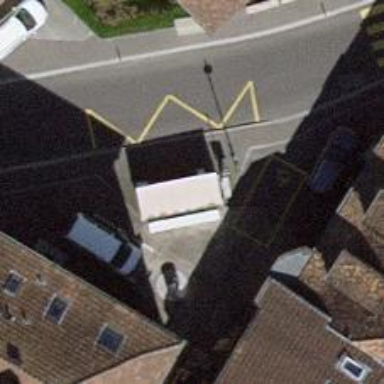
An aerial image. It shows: Bus stop with shelter.